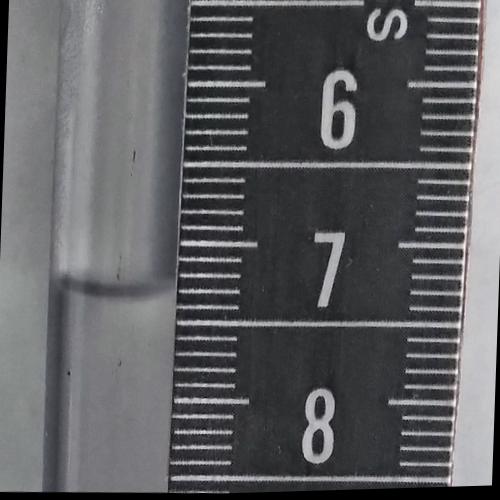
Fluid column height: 7.3 cm